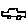
Label: car